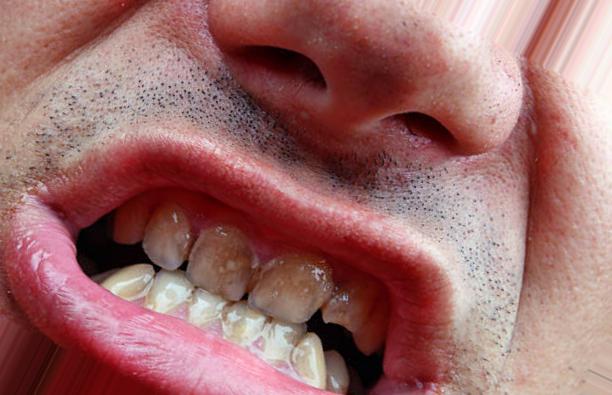
Condition: Tooth Discoloration